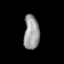
Tissue: skin
Cell type: Others
Senescence score: 0.7523
Nuclear area (px): 511
Mean DAPI intensity: 155.554